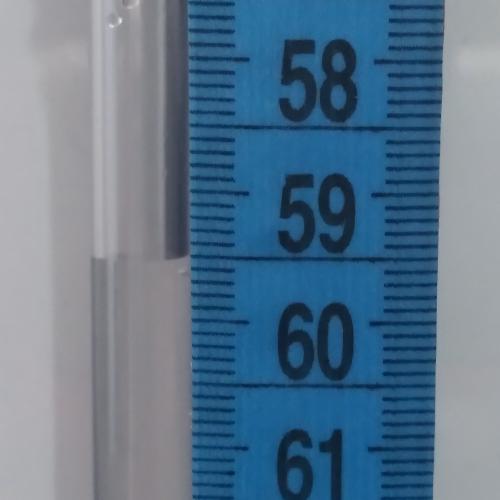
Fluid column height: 59.5 cm